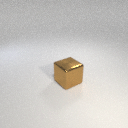
large brown metal cube